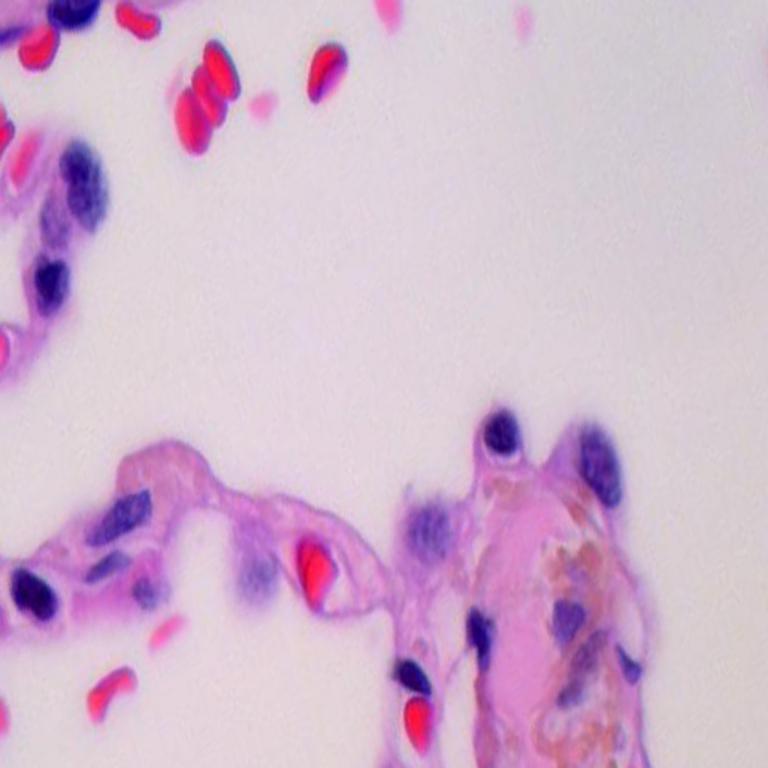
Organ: lung
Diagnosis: benign